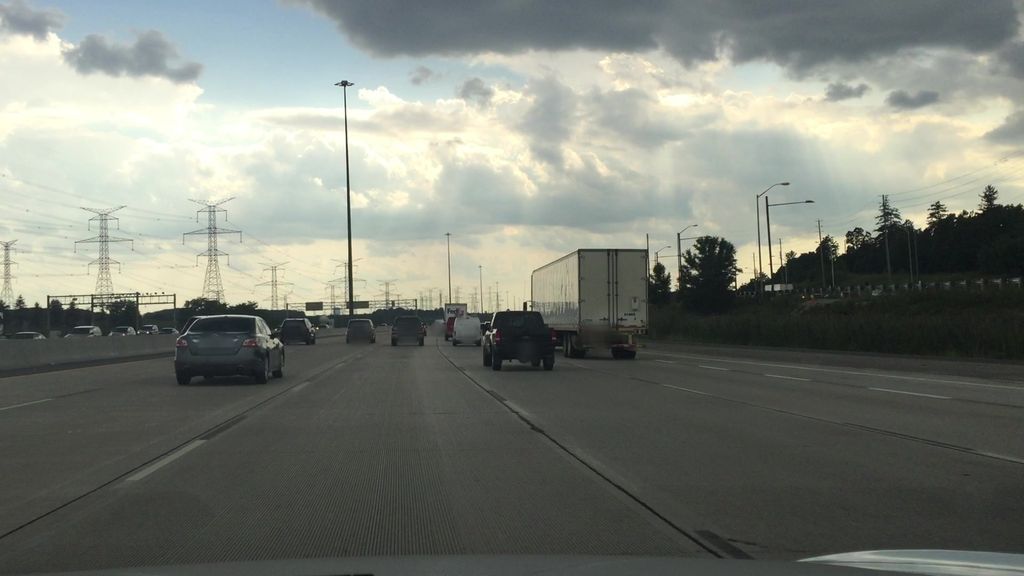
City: toronto